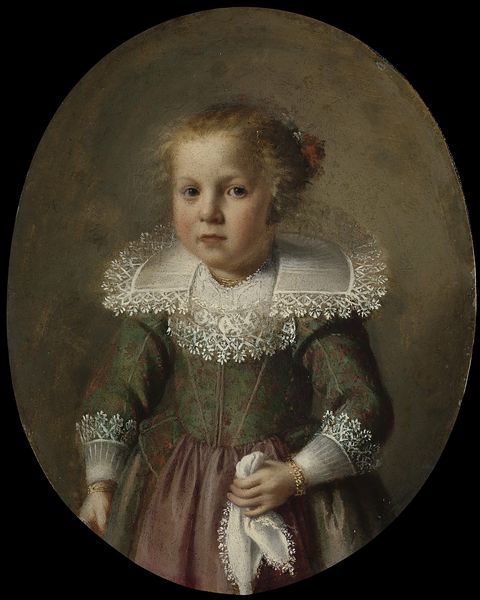
Titel: Portret van Josina Cornelisdr van Esch
Standort: Amsterdam
Institution: Rijksmuseum
Schlagwörter: gemälde, hand, weiß, grün, mädchen, kleid, nase, schwarz, tuch, rock, jung, arm, gesicht, halten, kragen, halskrause, portrait, schauen, gold, kind, vornehm, oval, schürze, rüsche, rüschen, taschentuch, korsett, eroval